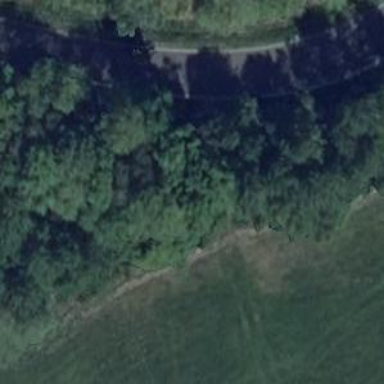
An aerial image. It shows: Grassy track with grade5 tracktype.